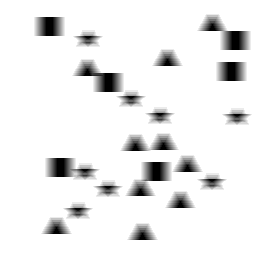
Squares: 6
Triangles: 10
Stars: 8
Total shapes: 24